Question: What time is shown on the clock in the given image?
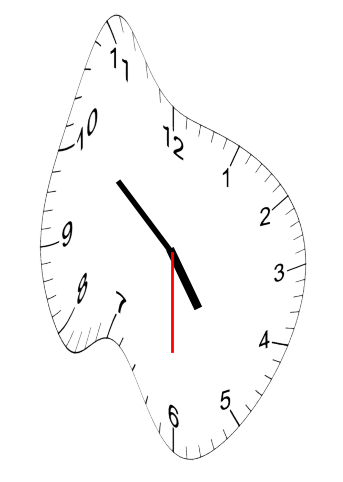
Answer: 04:51:30